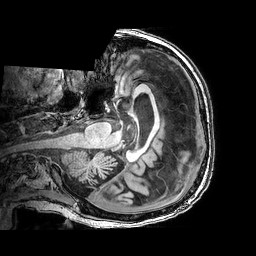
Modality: T1w
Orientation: axial
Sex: male
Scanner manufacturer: philips
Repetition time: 0.008259 s
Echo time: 0.00383 s